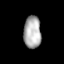
Tissue: skin
Cell type: Epithelial cells
Senescence score: 0.8476
Nuclear area (px): 547
Mean DAPI intensity: 174.669